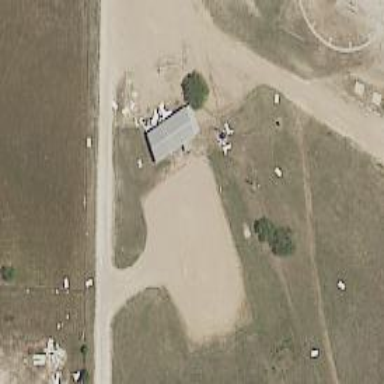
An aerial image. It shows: Shooting sport area.